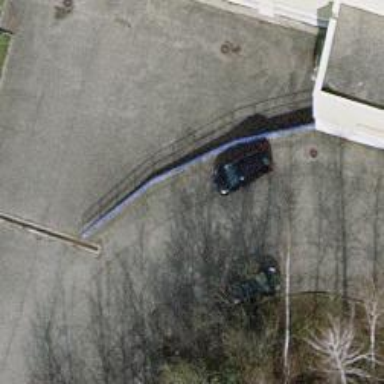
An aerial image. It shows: Retaining wall.